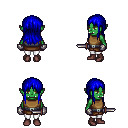
a pixel art fantasy rpg character, female body template, orc, green skin, leather chest armor, white pants, blue unkempt hairstyle, metal gloves, maroon shoes, dagger, four views (front, back, left, right), 2x2 character sprite sheet, small pixel art, hard edges, no anti-aliasing